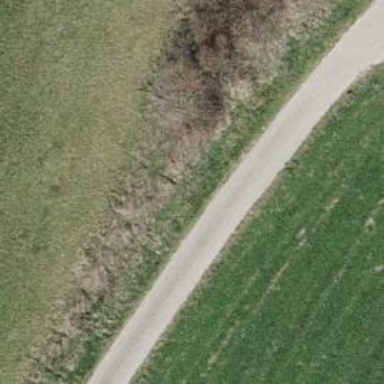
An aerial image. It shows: Track with grade 1 quality.